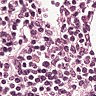
Metastatic tissue present: no